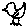
Label: bird